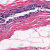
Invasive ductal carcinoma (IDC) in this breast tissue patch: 0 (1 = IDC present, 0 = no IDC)